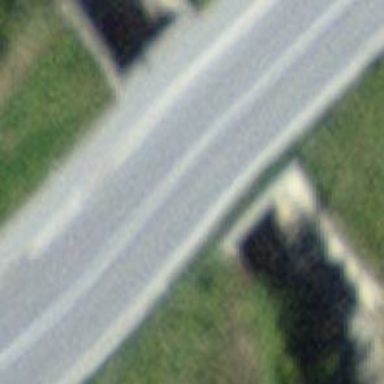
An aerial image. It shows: Primary highway bridge with asphalt surface.